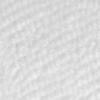
Label: no_change